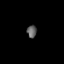
Tissue: prostate
Cell type: T cells
Senescence score: 0.7831
Nuclear area (px): 118
Mean DAPI intensity: 95.822